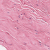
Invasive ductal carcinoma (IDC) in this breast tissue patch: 0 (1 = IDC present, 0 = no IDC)